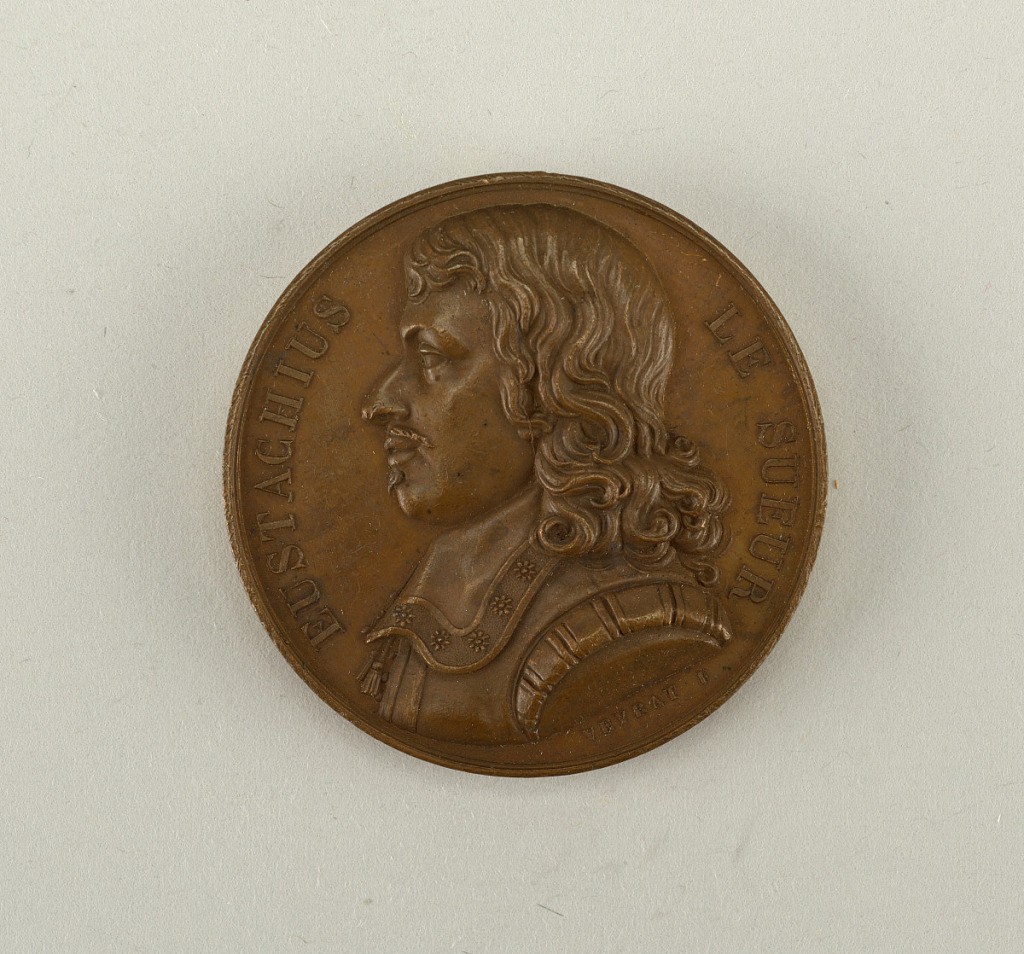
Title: Galerie métallique des grands hommes français (Great Men of France)
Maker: Adrian Vezrat, French, 1803 - 1883
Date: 1825
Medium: Cast bronze
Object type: Medal
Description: Bust of Eustache Le Sueur (1617 -1655).